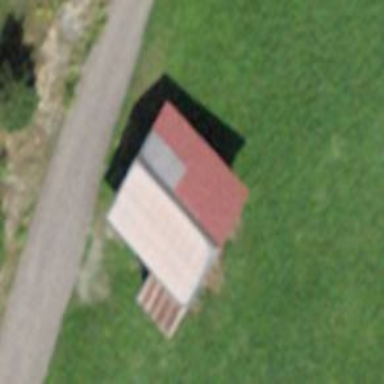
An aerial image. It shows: Barn.